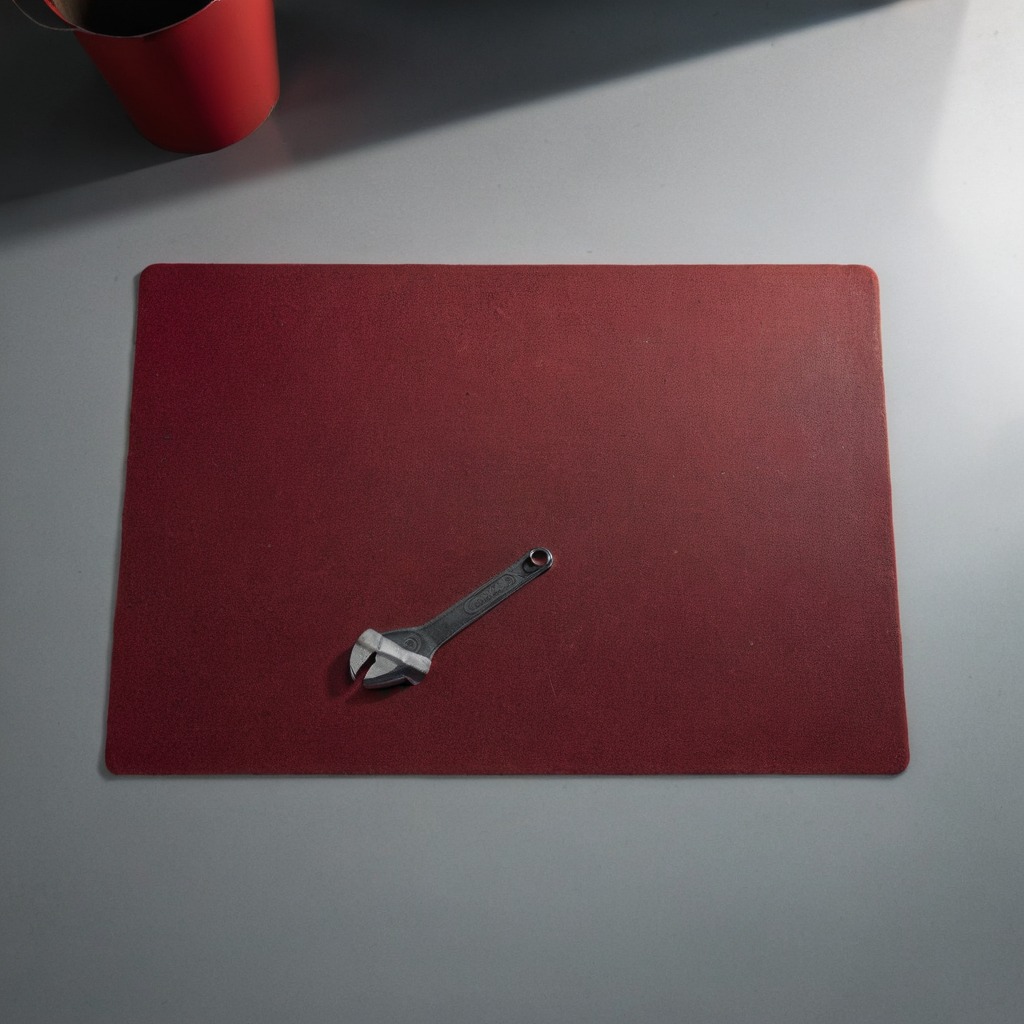
A wrench is lying on the tabletop.